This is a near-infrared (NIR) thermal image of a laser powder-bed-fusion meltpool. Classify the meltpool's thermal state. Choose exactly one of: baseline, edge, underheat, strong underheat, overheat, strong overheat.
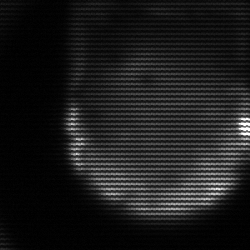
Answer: edge